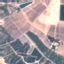
Land use / land cover: PermanentCrop